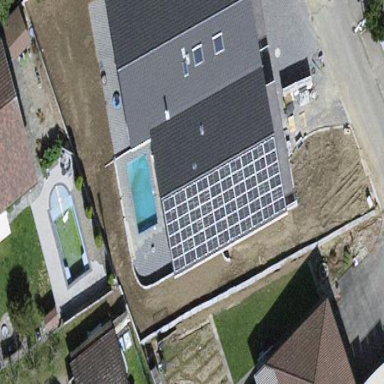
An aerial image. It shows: Solar photovoltaic panel generator.